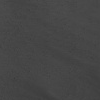
Atmospheric dust classification: not_dusty